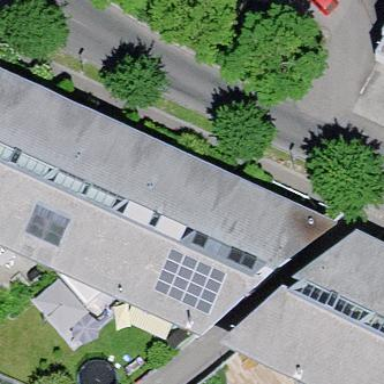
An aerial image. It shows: Residential building.